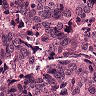
Metastatic tissue present: yes